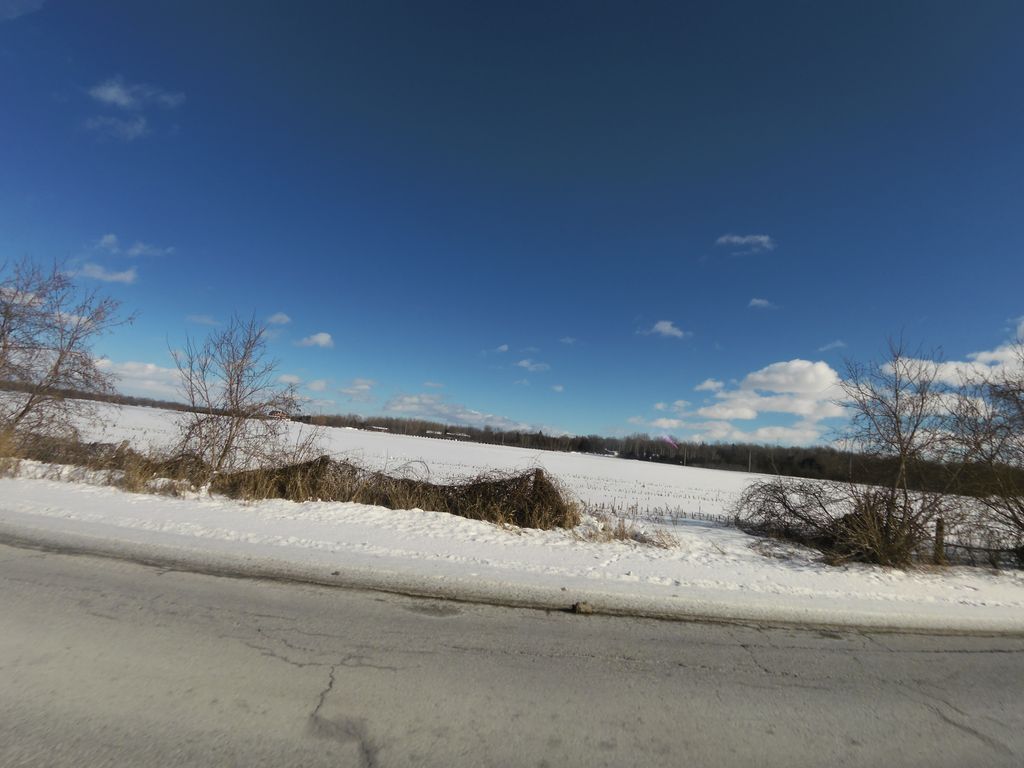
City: ottawa-gatineau